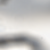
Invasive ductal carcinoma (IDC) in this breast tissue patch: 0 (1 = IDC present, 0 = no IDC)